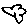
Label: cloud